Question: I have my development PC on Windows 7 for ASP.NET and running Visual Studio 2010 and IIS 7 (NOT using the development web server). I have created multiple websites on different ports on my PC. E.g. <URL>, as follows.

I would like to change that name to <URL>. Some identification.
I edited hosts and added
127.0.0.1 WebsiteA
Ping works fine. Also browsing WebsiteA:8080 works fine. But when I try opening the site (<URL> in Visual Studio, it says Web site does not have Frontpage server extensions installed.
Is there any way to at least rename what's shown in the project list in Visual studio. I just need an identification on each website. I have about a dozen project and more may be added.
Thanks
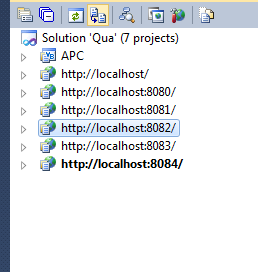
Answer: Managed to find a way. This is what I did. Went to IIS Management, Created a new Website - Give it a name WebsiteA, Choose the folder where the web is located and give it a Host Name - WebsiteA. Click OK
Then go to Application Pools. You'll see your Host name there. Change the ASP.Net version to 4.0 or whatever you want. Then add a hosts entry 127.0.0.1 WebsiteA.
Now you can add <URL> in Visual Studio.
Thanks for all the help guys